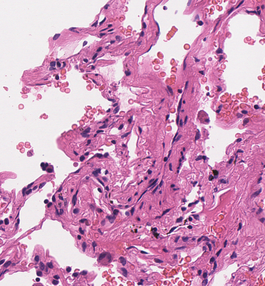
Tumor epithelial tissue: no
Tumor-associated stroma tissue: no
Normal tissue: yes